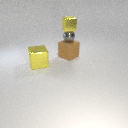
large brown rubber cube below small yellow metal cube